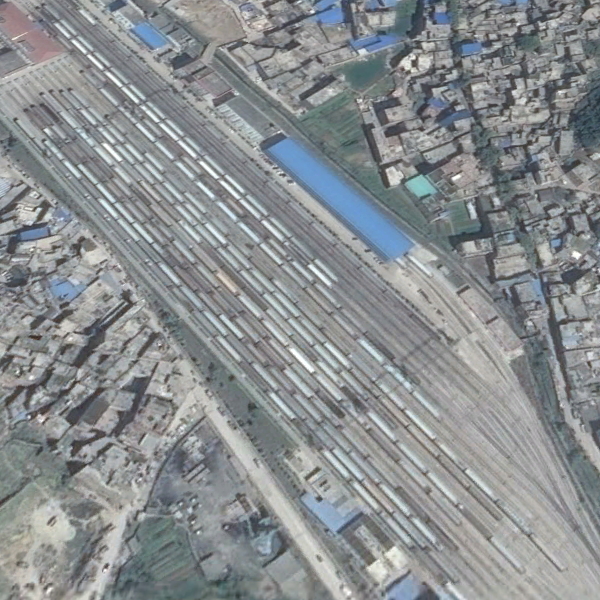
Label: RailwayStation